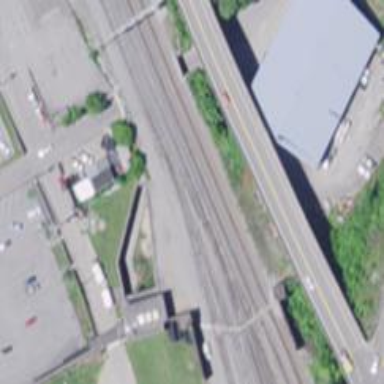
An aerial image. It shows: Railway yard in service.